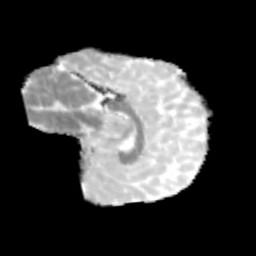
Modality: MD
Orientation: sagittal
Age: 9
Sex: male
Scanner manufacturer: siemens
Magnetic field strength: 3 T
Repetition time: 3.8 s
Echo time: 0.07 s